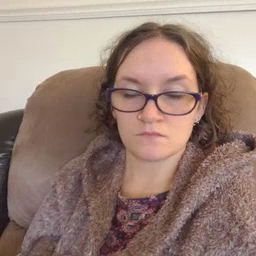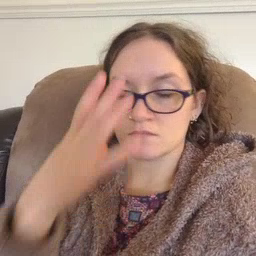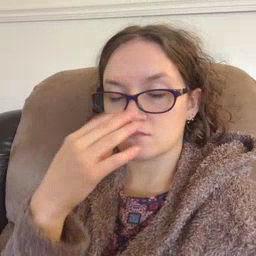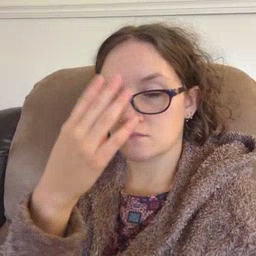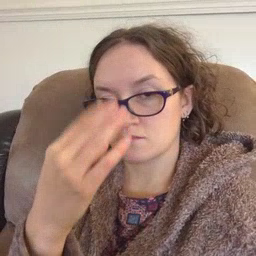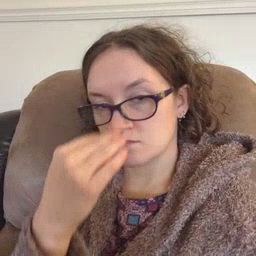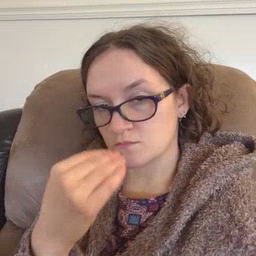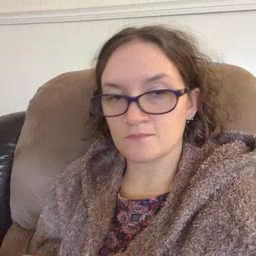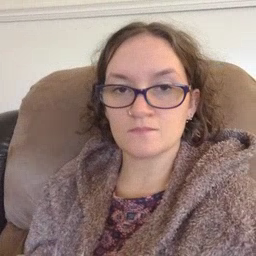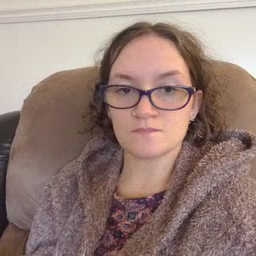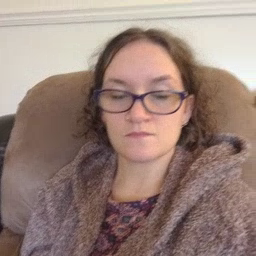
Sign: sleepy